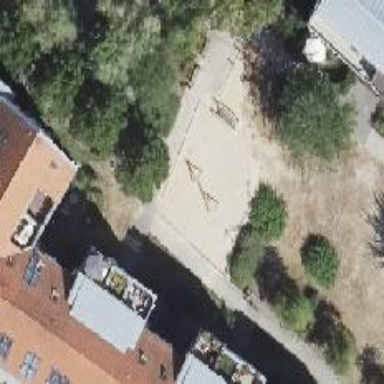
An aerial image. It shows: Playground area for leisure land.